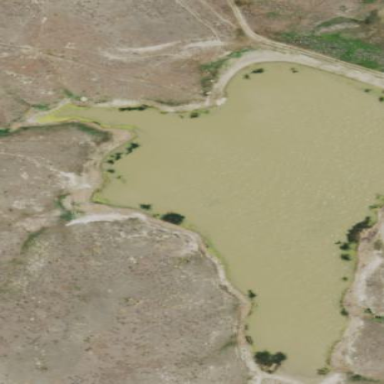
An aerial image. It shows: Reservoir.